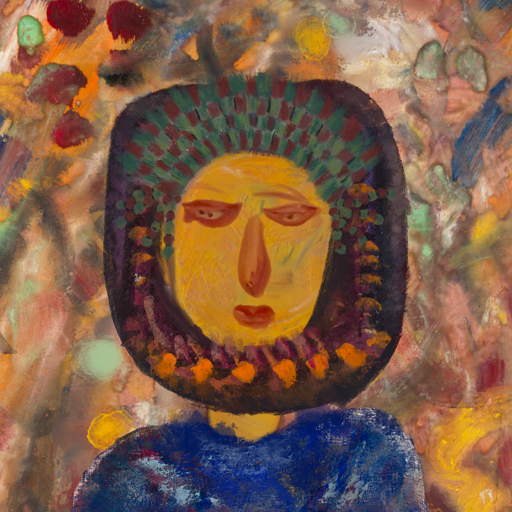
Background: Mother_And_Son_Mother, Head And Neck Front: After_Raid, Face Front: Pious_Lady, Bust: Irani, Hair Front: Doll, Head Accessory: After_Raid_Crown, Second Necklace: Blank, Necklace: Blank, Baby: Blank